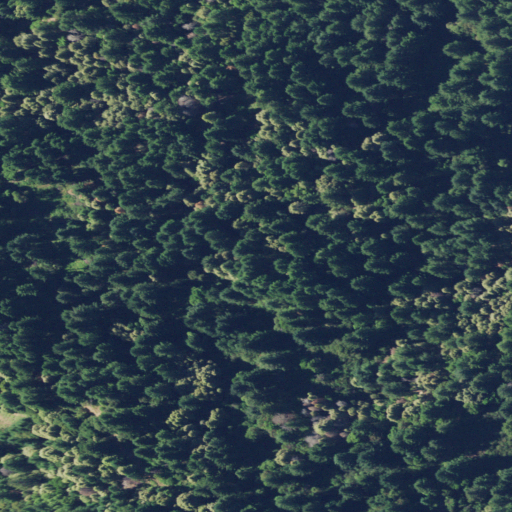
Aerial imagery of ridge(s) in California named Campbell Ridge containing evergreen forest, mixed forest, and open development